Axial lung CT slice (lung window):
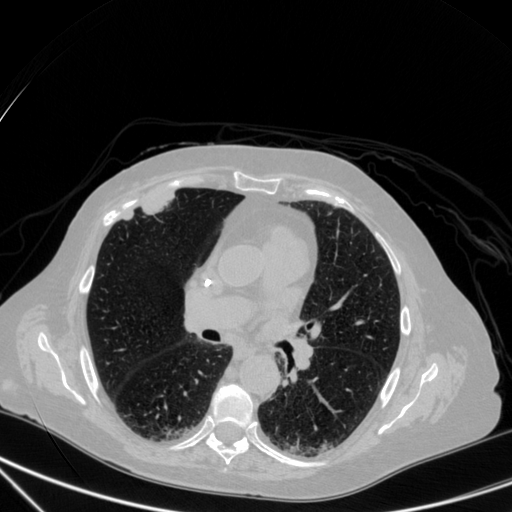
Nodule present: yes
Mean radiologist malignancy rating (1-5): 4